Question: I would like to apply a filter on a collection (SET) using a property in the parent's class.
I've found out that I can use the 'where' clause for a collection - and it seems to work - but I am not sure if this is the best option or if this solution could give me pains in the future.

This is the mapping for my class 'Order':
'''
<class name="Order" table="OCSAORH_NHBP" mutable="false" where="OCHAMND = 0">
<composite-id>
<key-property name="Number" column="OCHORDN" type="String" length="10"></key-property>
<key-property name="Ver" column="OCHAMND" type="Int32"></key-property>
<key-property name="Company" column="OCHCOSC" type="String" length="5"></key-property>
</composite-id>
<property name="WareHouseDelivery" column="OCHMAGS" type="String" length="7"></property>
<set name="OrderLines" access="field.pascalcase-underscore" inverse="true" lazy="true" mutable="false" cascade="none" where="OCLMAGS = this_.OCHMAGS">
<key>
<column name="OCLORDN" not-null="true"/>
<column name="OCLAMND" not-null="true"/>
<column name="OCLCOSC" not-null="true"/>
</key>
<one-to-many class="OrderLine" not-found ="ignore" />
</set>
</class>
'''
and this is my class 'OrderLine' :
'''
<class name="OrderLine" table="OCSALIN_NHBP" mutable="false" where="OCLAMND = 0">
<composite-id>
<key-property name="Number" column="OCLORDN" type="String" length="10"></key-property>
<key-property name="Company" column="OCLCOSC" type="String" length="5"></key-property>
<key-property name="Line" column="OCLLINN" type="Int32"></key-property>
<key-property name="Seq" column="OCLSSEQ" type="Int32"></key-property>
</composite-id>
<property name="Item" column="OCLITMN" type="String" length="19"></property>
<property name="WareHouseDelivery" column="OCLMAGS" type="String" length="7"></property>
<many-to-one name="Order" class="Order">
<column name="OCLORDN" not-null="true"/>
<column name="OCLAMND" not-null="true"/>
<column name="OCLCOSC" not-null="true"/>
</many-to-one>
</class>
'''
This is a Oracle legacy database and I cannot change it's schema. Primary keys are all composite.
Now, I would like to fetch the orders using some criteria and lazy-load the order lines using, as a filter, the field (property WareHouseDelivery).
As you can see I've defined a 'where' clause in the set using the alias of the parent's table :
'''
<set name="OrderLines" ... where="OCLMAGS = this_.OCHMAGS">
'''
PS: I eager-load my orderlines collection:
'''
var qry = .QueryOver<Domain.Order>()
.Fetch(t => t.OrderLines).Eager
.JoinAlias(t => t.OrderLines, () => orderLine, JoinType.LeftOuterJoin);
'''
Is this a viable solution? Are there any other alternatives?
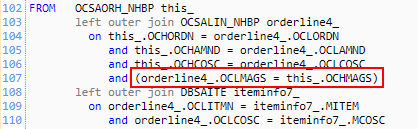
Answer: I am not sure about your comment:
Because it cannot work. The 'this' representing the 'Parent', is not available in the WHERE clause of the collection mapping. It is the alias of the collection table.
The collection is loaded separately from the owner. NHibernate will execute the 'SELECT...FROM' the 'OrderLine' table: "OCSALIN_NHBP". Without any JOIN to the parent. As a parameter in the WHERE clause is injected the 'ParentId' (in your case, the key is composed from more columns). That's it.
One way how to do that, is to create more complex WHERE clause, using the 'Parent' Table as subselect.
'''
<set ...
where="OCLMAGS IN
(SELECT p.OCLMAGS FROM OCSAORH_NHBP p WHERE p.OCLORDN = OCLORDN...)" >
'''
Maybe there are even other ways, but the 'this' is not what it seems to be